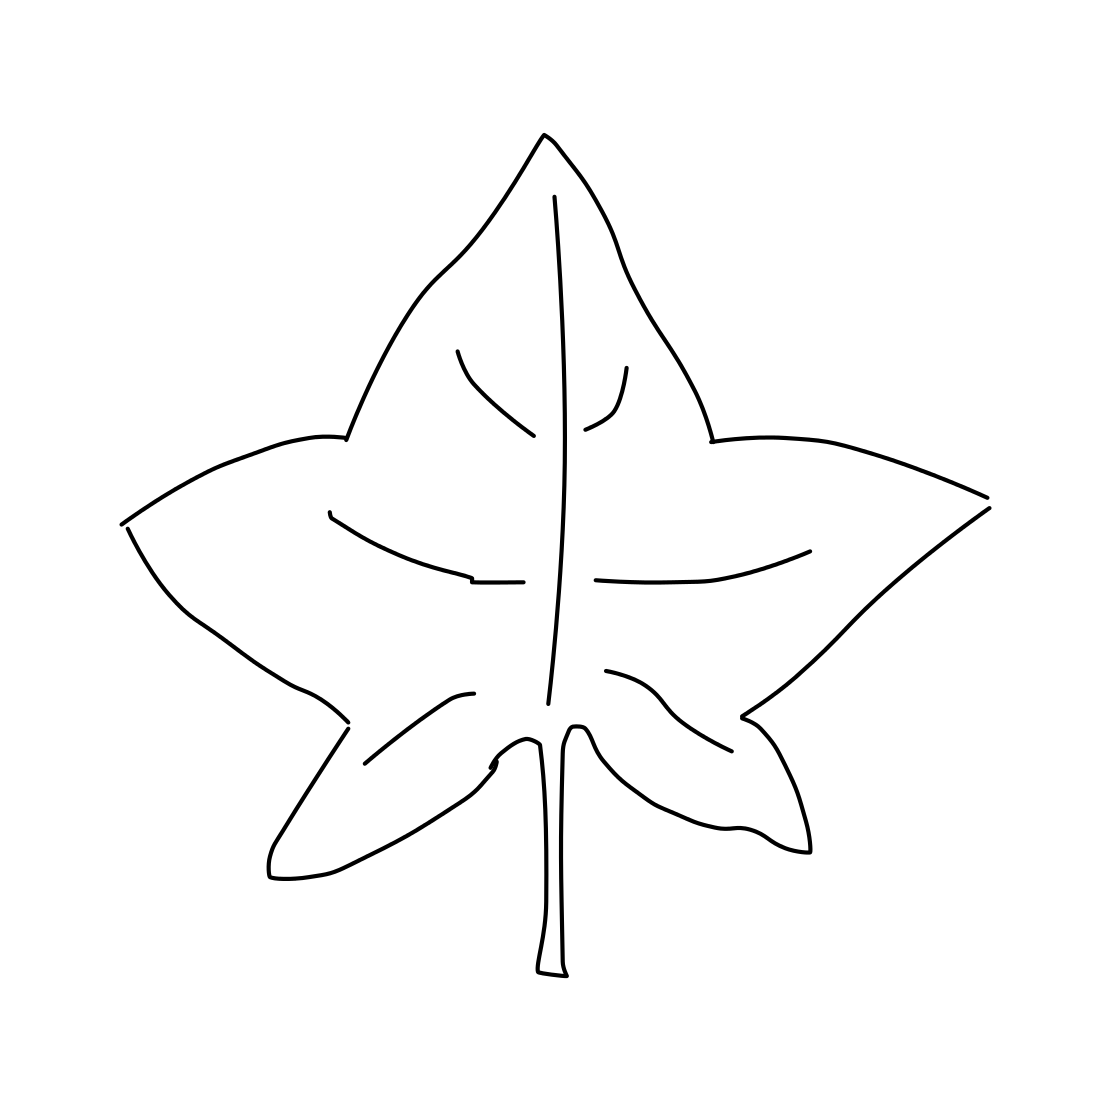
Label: leaf